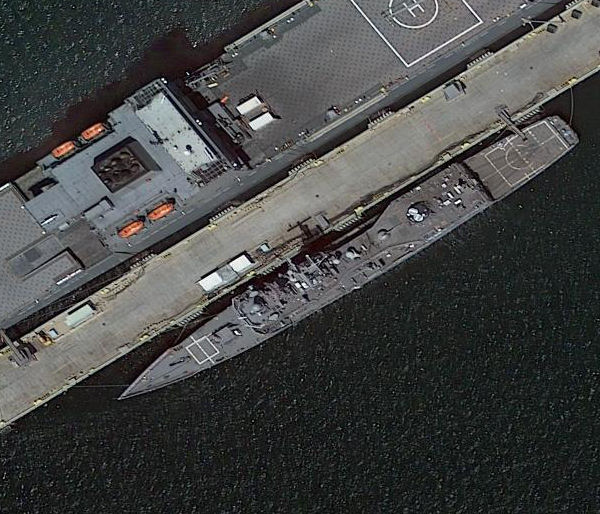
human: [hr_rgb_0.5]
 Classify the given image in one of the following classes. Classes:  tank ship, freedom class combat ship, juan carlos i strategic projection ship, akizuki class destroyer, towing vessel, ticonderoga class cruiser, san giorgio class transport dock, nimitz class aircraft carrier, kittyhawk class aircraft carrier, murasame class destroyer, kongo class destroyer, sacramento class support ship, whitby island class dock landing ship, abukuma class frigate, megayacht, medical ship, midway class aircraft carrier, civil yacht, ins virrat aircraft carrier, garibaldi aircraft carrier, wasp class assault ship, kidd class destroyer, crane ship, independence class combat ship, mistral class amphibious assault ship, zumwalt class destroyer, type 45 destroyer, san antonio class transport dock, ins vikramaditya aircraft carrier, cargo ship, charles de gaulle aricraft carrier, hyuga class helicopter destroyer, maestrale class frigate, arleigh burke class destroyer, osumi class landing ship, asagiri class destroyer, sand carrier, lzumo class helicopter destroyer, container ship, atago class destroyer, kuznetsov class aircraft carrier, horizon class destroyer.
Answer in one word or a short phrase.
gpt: Ticonderoga class cruiser